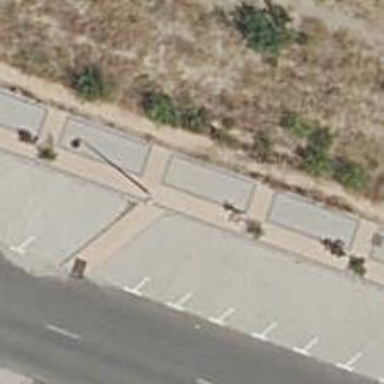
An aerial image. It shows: Kerb barrier.